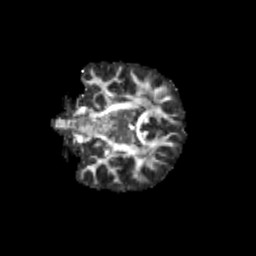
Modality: FA
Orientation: coronal
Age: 13
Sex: female
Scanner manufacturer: siemens
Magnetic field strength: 3 T
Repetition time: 3.8 s
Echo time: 0.07 s